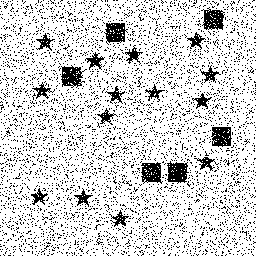
Squares: 6
Triangles: 0
Stars: 14
Total shapes: 20